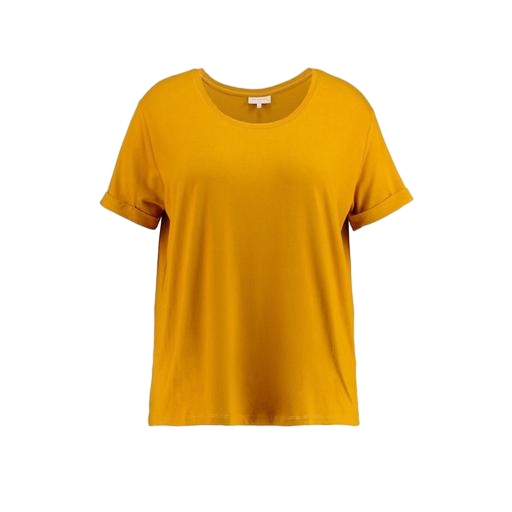
gold t-shirt, loose fit t-shirt, yellow iconic women's round neck t-shirt, white background